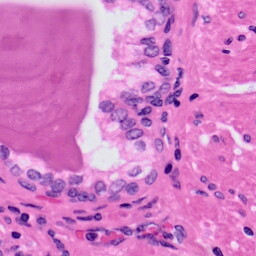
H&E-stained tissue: Prostate